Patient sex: M
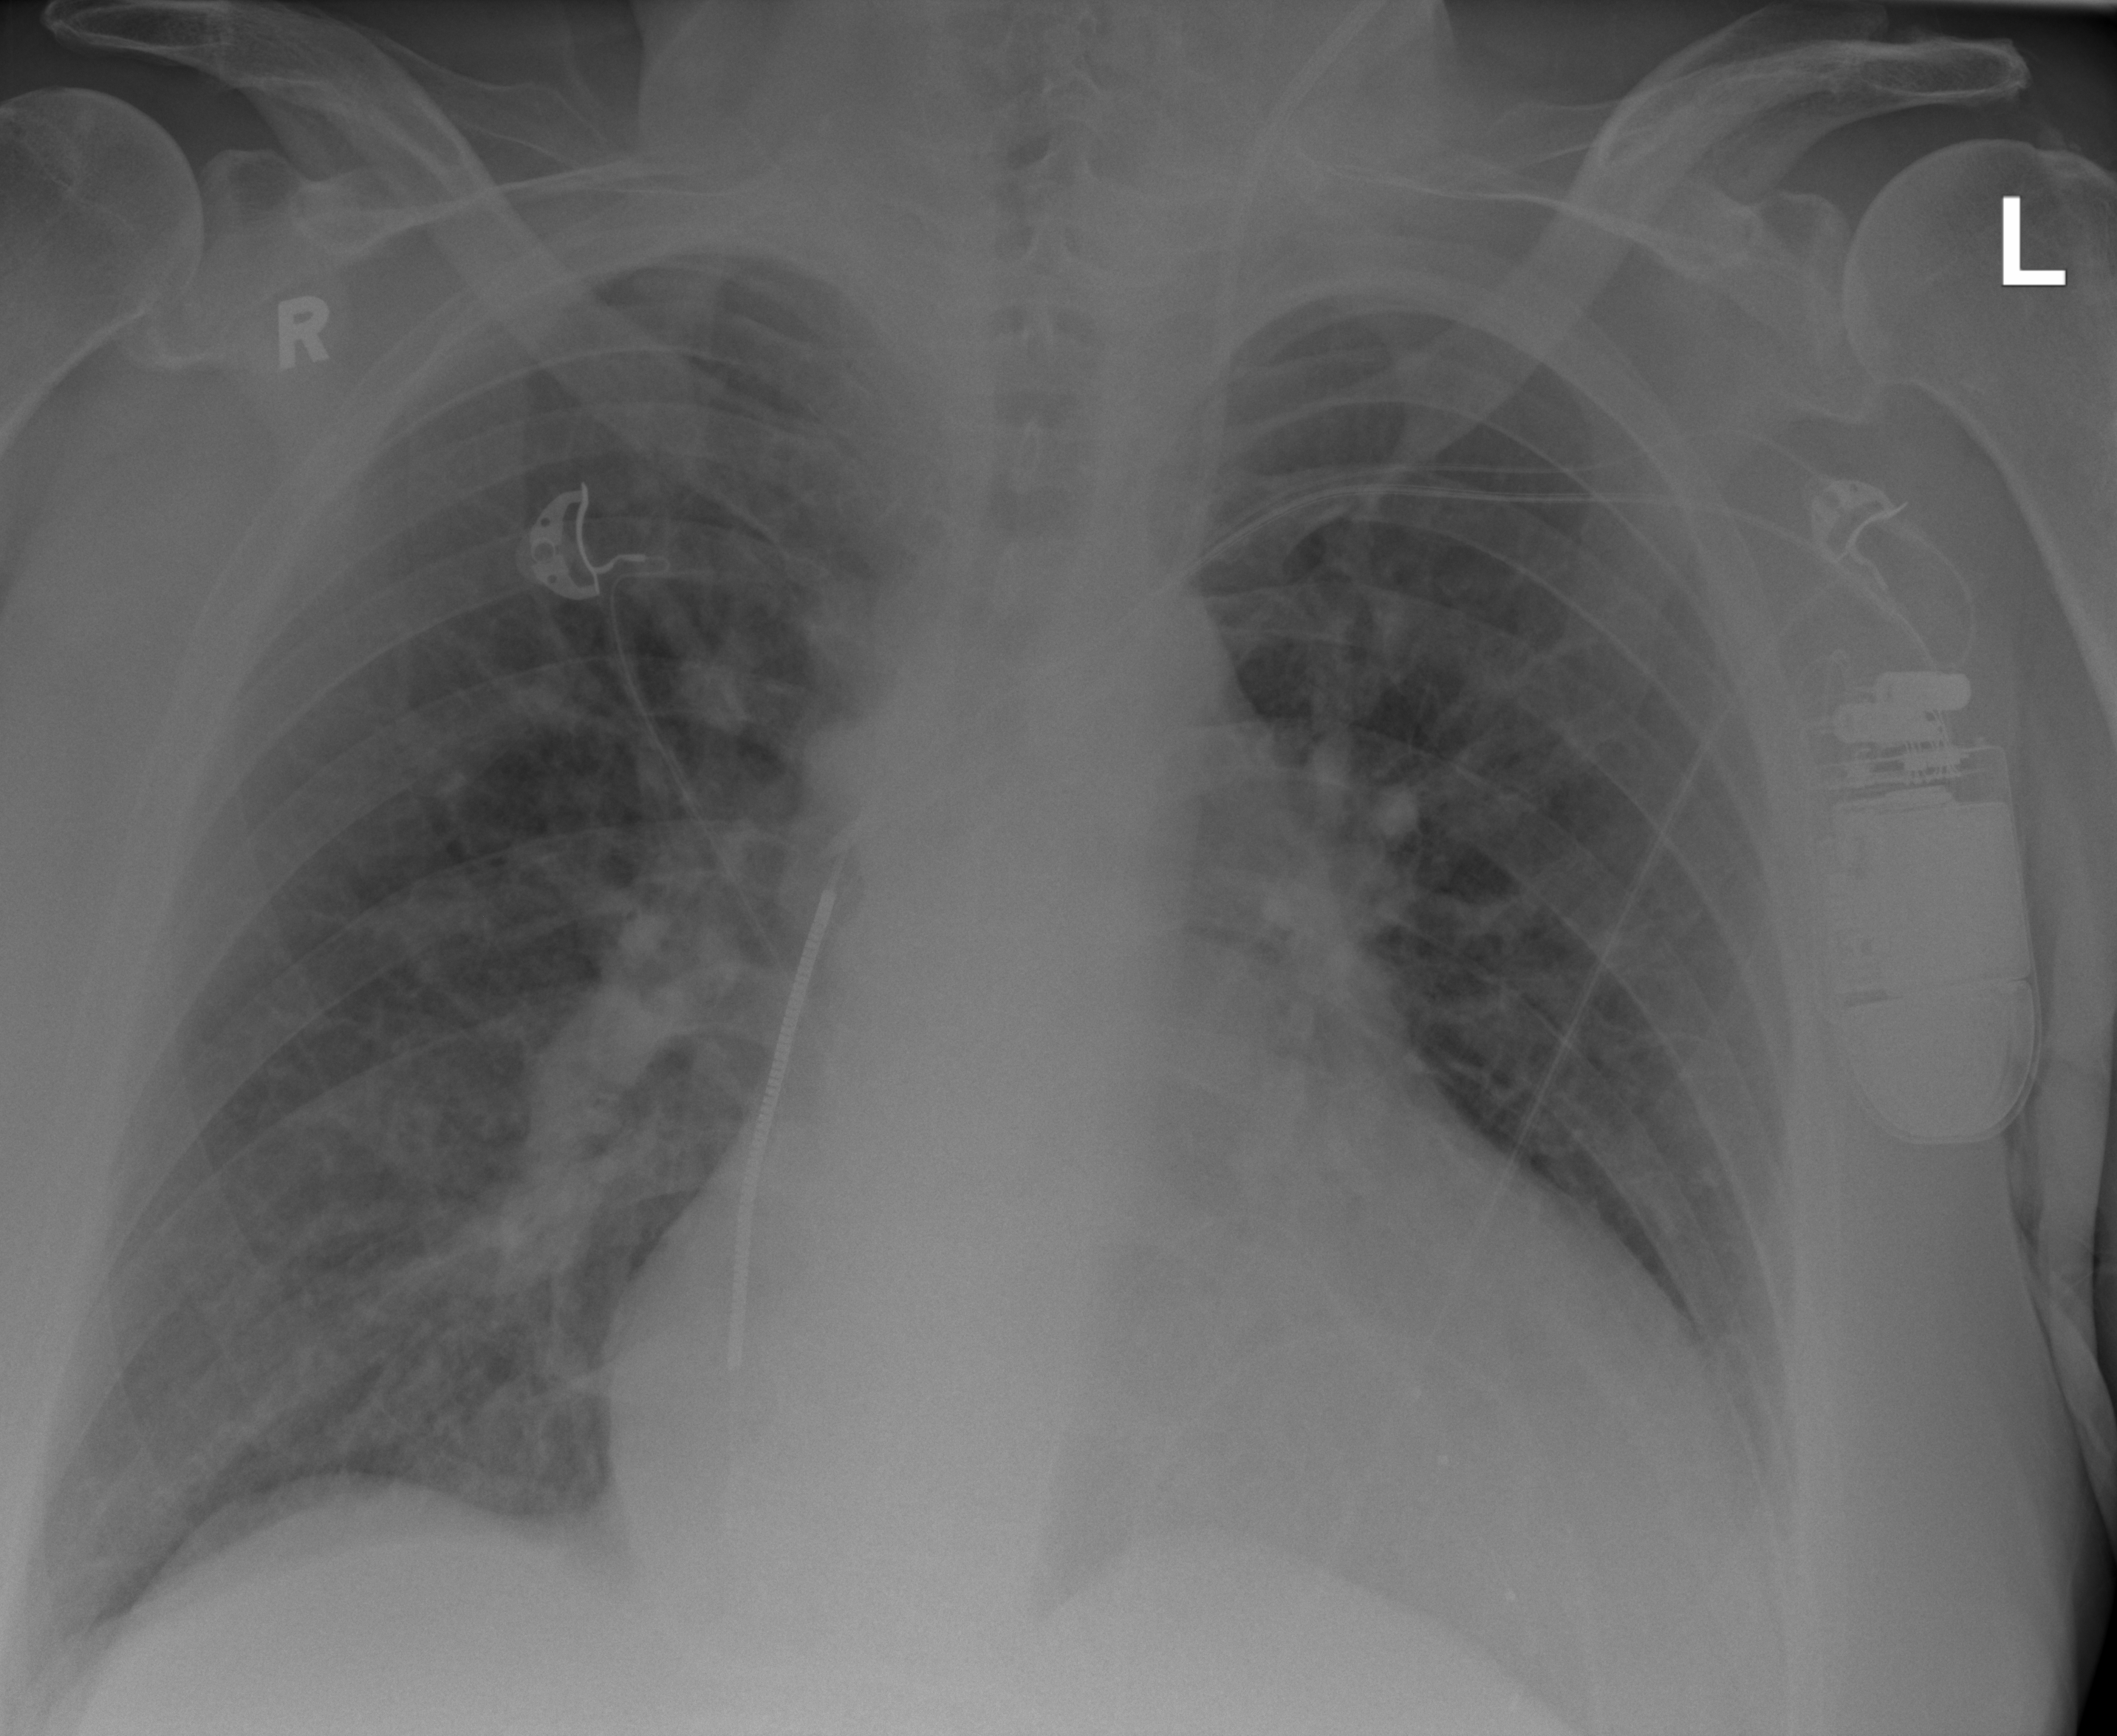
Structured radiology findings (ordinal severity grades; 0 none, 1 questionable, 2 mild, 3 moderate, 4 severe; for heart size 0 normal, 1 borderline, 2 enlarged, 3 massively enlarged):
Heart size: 2
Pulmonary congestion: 2
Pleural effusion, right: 0
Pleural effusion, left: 0
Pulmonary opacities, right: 0
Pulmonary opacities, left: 0
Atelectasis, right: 2
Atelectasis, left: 0